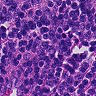
Metastatic tissue present: no